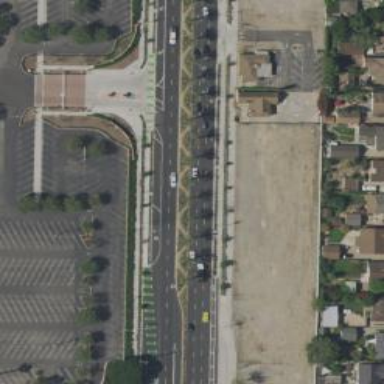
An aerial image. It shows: Primary highway with cycle track running alongside it.